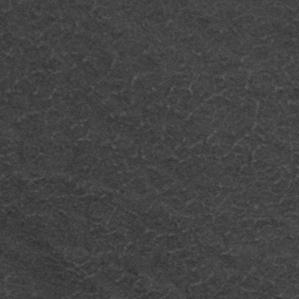
Label: frost